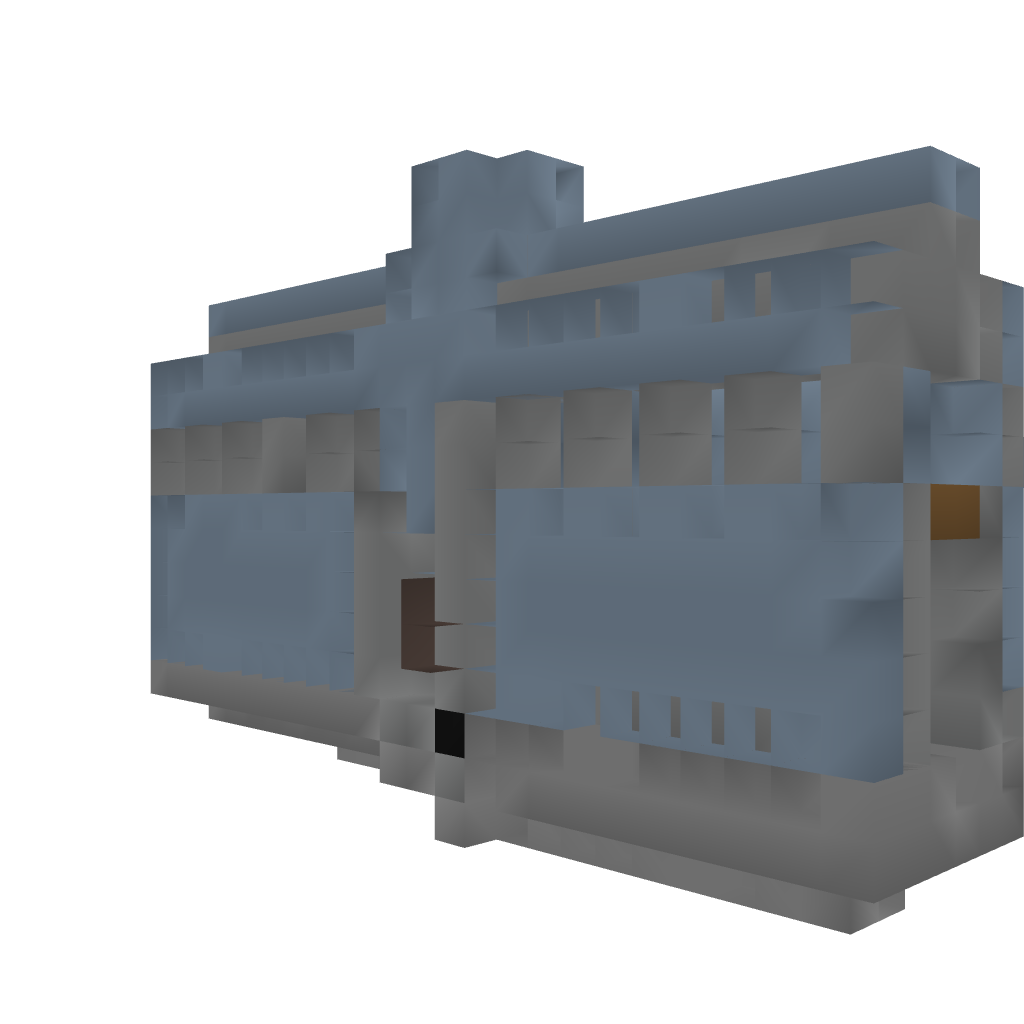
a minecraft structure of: Castle Module - Entrance (button)